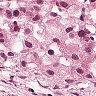
Metastatic tissue present: yes